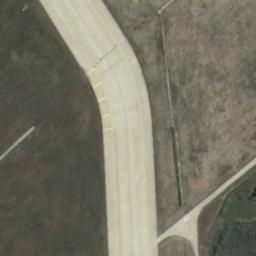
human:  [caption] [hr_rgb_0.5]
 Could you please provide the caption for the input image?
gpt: The runway is on the bare land next to the grass .

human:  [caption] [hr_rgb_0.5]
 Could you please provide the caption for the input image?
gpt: Next to the curved runway is brown bare ground .

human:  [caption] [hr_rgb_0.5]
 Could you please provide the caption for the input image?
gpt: The runway is surrounded by grass .

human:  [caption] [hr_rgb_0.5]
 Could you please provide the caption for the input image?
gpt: The runway goes through the lawn .

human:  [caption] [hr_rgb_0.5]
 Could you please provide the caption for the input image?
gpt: There are bare lawns beside the runway .